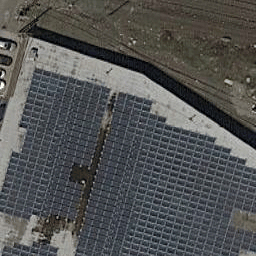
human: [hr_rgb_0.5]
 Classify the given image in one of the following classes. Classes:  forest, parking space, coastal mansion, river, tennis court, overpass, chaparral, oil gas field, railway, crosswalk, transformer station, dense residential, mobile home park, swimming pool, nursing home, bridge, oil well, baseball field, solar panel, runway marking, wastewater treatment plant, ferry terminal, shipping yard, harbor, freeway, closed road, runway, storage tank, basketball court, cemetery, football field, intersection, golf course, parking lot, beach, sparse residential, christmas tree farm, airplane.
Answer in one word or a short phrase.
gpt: solar panel